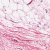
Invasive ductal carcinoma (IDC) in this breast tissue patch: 0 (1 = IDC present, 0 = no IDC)